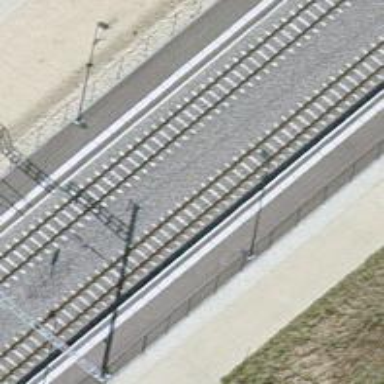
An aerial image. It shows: Narrow-gauge railway track with electrified contact line. The railway has one track.